Question: - 'ClassA'- 'List<ClassB>'- 'List<ClassB>''(Collection)'<URL>

- I want to customize the 'Members:' DisplayName on the left, so for 'ClassB' I have overridden the 'ToString()' method'''
public class ClassB
{
public string Name { get; set; }
public TimeSpan Value { get; set; }
public override ToString() { return String.Format("{0} ({1})", this.Name, this.Value); }
}
'''
Now here comes the problem:
- '(00:00:00)'- 'Test (00:00:00)''Test'-
I suppose this is a special conventions that, if a class has a property 'Name' and the value is not null or empty, the control shows this property rather than the name.
However, I have not found a doc that verifies that and I don't know how to change this behaviour. How do I achive this?
Note: Changing the property name is not an option.
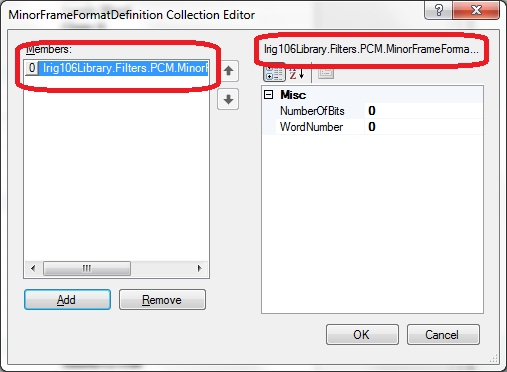
Answer: Unfortunately, the logic is pretty hardcoded in the <URL>. It's not documented, but you can disassemble it with a tool. This is the code:
'''
protected virtual string GetDisplayText(object value)
{
string str;
if (value == null)
return string.Empty;
// use the Name property
PropertyDescriptor defaultProperty = TypeDescriptor.GetProperties(value)["Name"];
if ((defaultProperty != null) && (defaultProperty.PropertyType == typeof(string)))
{
str = (string) defaultProperty.GetValue(value);
if ((str != null) && (str.Length > 0))
{
return str;
}
}
// or use the DefaultPropertyAttribute
defaultProperty = TypeDescriptor.GetDefaultProperty(this.CollectionType);
if ((defaultProperty != null) && (defaultProperty.PropertyType == typeof(string)))
{
str = (string) defaultProperty.GetValue(value);
if ((str != null) && (str.Length > 0))
{
return str;
}
}
// or use the TypeConverter
str = TypeDescriptor.GetConverter(value).ConvertToString(value);
if ((str != null) && (str.Length != 0))
{
return str;
}
// or use the type name
return value.GetType().Name;
}
'''
This code is pretty nasty because it does things basically the other way around. It should use the Name property as the last resort instead of focusing on it...
But all hope is not lost since the CollectionEditor class is not sealed. This is how you can fix it:
1) declare the EditorAttribute on the class holding the collection, something like this:
'''
public class ClassA
{
[Editor(typeof(MyCollectionEditor), typeof(UITypeEditor))]
public List<ClassB> List { get; set; }
}
'''
2) define you custom collection editor, like this;
'''
public class MyCollectionEditor : CollectionEditor // needs a reference to System.Design
{
public MyCollectionEditor(Type type)
: base(type)
{
}
protected override string GetDisplayText(object value)
{
// force ToString() usage, but
// you also could implement some custom logic here
return string.Format("{0}", value);
}
}
'''